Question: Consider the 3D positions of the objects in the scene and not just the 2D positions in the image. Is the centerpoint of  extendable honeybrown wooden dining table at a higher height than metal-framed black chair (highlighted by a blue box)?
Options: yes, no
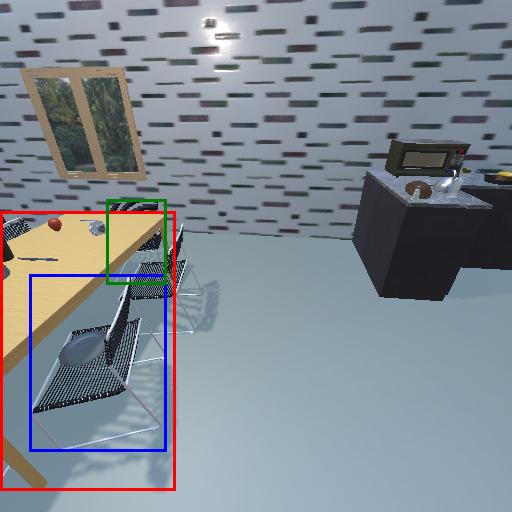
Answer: yes